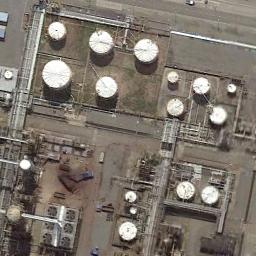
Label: storage_tank